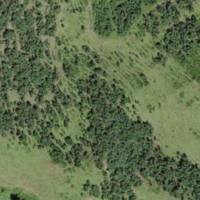
EUNIS habitat code: 32
Species observed at this site:
Arnica montana
Geum montanum